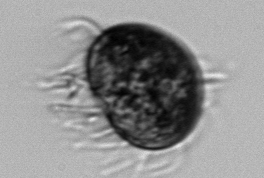
Label: Pelagostrobilidium